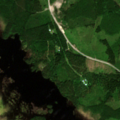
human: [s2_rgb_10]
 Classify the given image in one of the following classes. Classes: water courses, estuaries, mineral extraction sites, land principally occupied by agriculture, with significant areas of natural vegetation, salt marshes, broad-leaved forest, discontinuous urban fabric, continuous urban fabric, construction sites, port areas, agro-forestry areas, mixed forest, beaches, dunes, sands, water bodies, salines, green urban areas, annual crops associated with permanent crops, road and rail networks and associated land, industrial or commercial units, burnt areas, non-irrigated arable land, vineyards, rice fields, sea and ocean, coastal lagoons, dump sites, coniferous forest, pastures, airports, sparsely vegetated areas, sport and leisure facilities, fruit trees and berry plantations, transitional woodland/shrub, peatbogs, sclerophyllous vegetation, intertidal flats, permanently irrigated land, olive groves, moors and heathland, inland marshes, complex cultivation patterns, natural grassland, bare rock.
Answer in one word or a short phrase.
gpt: coniferous forest, mixed forest, transitional woodland/shrub, peatbogs, water courses